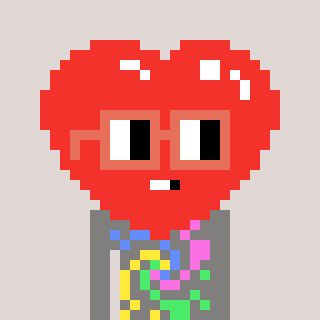
a pixel art character with square orange glasses, a heart-shaped head and a bluegrey-colored body on a warm background